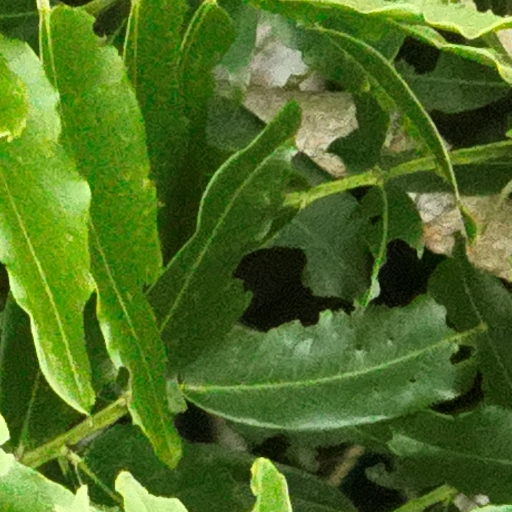
Species: Dipteryx oleifera
GBIF accepted scientific name: Dipteryx oleifera
Crown area (m\u00b2): 272.793